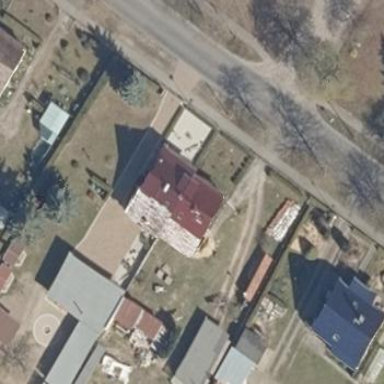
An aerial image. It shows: Simple house.